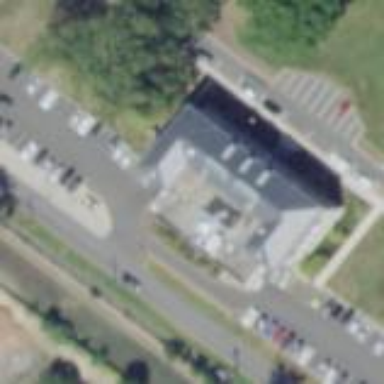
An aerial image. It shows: View of university building.